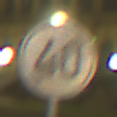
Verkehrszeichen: EndeGeschwindigkeit40
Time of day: Night
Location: Outdoor (Urban)
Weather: Overcast
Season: NotSpecified
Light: Artificial